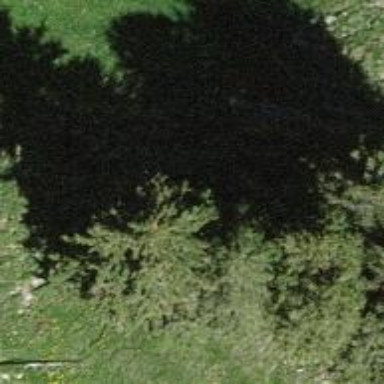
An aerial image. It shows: Needle-leaved tree in nature.